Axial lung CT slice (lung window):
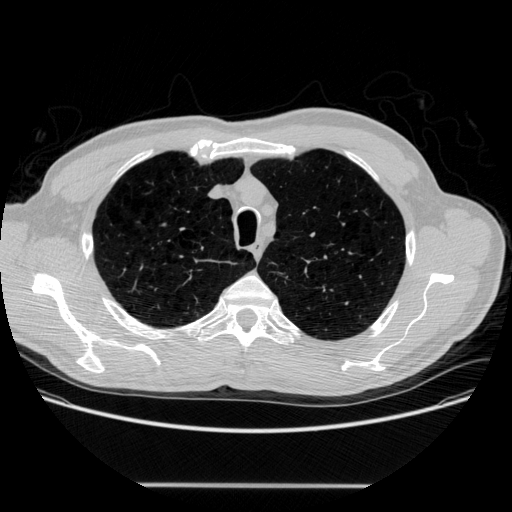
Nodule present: no